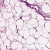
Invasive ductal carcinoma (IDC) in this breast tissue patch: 0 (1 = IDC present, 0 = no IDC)